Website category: sports
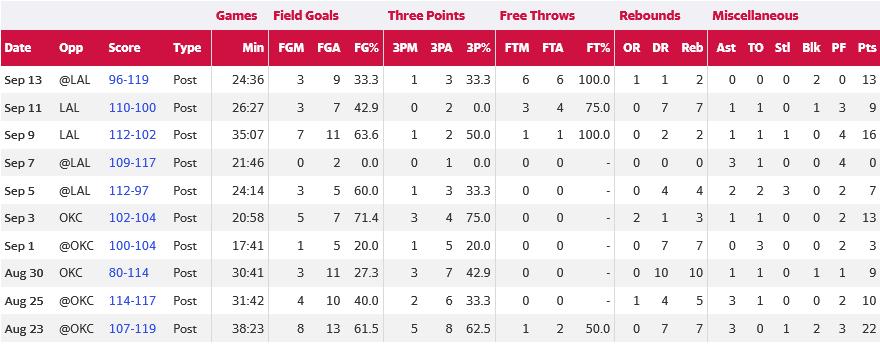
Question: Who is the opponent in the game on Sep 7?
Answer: LAL

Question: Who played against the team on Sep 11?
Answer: LAL

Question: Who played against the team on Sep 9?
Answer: LAL

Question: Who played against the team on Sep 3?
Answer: OKC

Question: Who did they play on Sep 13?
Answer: LAL

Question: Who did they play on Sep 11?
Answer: LAL

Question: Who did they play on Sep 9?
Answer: LAL

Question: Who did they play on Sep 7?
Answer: LAL

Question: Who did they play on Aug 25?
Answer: OKC

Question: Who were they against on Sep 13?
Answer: LAL

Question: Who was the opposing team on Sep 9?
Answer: LAL

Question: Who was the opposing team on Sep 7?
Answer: LAL

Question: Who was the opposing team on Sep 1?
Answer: OKC

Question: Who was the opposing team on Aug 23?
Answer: OKC

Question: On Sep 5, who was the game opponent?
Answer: LAL

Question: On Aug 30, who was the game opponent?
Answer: OKC

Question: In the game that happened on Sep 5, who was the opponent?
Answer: LAL

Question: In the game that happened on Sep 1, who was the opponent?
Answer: OKC

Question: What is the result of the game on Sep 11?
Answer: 110-100

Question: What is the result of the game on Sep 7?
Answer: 109-117

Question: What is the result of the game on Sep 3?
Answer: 102-104

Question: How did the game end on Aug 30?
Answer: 80-114

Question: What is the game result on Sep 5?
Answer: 112-97

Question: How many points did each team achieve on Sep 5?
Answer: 112-97

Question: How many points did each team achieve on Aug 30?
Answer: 80-114

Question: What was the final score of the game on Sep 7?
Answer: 109-117

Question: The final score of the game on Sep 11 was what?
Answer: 110-100

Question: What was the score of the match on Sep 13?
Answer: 96-119

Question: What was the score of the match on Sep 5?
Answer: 112-97

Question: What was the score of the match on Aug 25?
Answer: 114-117

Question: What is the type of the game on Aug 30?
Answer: Post

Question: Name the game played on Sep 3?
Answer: Post

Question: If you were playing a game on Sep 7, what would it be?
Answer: Post

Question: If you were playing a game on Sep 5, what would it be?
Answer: Post

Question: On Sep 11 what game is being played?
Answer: Post

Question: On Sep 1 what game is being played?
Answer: Post

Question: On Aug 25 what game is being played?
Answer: Post

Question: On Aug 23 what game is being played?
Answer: Post

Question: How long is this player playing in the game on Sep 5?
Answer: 24:14

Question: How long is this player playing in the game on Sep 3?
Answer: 20:58

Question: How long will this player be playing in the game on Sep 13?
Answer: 24:36

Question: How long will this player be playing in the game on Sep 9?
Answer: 35:07

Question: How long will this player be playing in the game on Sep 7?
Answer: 21:46

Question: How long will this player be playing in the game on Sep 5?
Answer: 24:14

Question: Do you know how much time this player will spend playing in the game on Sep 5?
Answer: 24:14

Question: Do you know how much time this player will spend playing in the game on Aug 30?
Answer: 30:41

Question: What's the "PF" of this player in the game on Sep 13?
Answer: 0

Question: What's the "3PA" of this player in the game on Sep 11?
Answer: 2

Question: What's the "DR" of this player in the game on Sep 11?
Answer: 7

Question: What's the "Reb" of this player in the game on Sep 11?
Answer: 7

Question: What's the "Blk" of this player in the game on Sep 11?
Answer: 1

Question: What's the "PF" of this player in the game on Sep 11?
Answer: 3

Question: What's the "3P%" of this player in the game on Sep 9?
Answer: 50.0

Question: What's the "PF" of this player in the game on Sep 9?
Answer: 4

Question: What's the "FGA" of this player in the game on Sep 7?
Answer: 2

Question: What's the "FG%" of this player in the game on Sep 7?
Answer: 0.0

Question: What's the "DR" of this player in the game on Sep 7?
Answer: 0

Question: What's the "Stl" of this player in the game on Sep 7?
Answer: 0

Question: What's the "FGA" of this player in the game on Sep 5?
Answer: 5

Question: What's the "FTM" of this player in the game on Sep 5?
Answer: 0

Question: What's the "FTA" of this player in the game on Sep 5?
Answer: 0

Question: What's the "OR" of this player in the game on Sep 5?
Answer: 0

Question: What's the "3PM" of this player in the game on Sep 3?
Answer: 3

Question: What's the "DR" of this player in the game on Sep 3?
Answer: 1